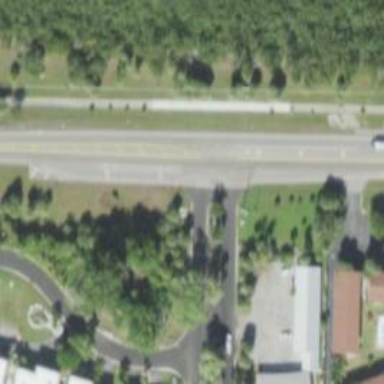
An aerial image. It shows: Secondary road with asphalt surface and sidewalk on the left.